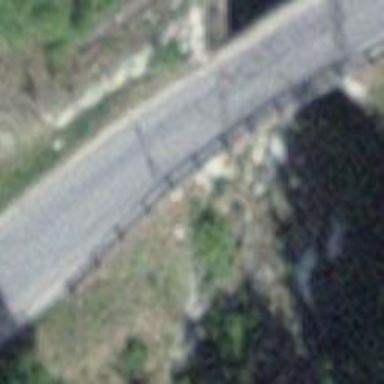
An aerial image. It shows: Unclassified road with bridge.